Current action and preconditions to check: trajectory_clear

Your task: For each precondition in the list above, predict whether it will hold at this action.

Consider the current scene as observed from the mobile robot's camera, and analyze the predicted future states of all dynamic agents (e.g., people, animals, vehicles, or any moving entities) within the NEXT SECOND.

IMPORTANT: Only answer "very likely" if you are absolutely certain—based on strong, clear evidence—that a dynamic agent will violate the precondition in the predicted future state. Do NOT answer "very likely" for unlikely, ambiguous, or low-probability risks.

Ask yourself for each precondition: Is there a high probability, with clear and convincing evidence, that the predicted future states of any dynamic agent will interfere with the predicted future state of the currently executing action within the NEXT SECOND, causing that precondition to fail?

Assess the risk level based on these predictions. Use "likely" or "very likely" if motions create a clear risk of interference.

Use "neutral" or "improbable" if agents are nearby but their predicted paths are clearly diverging or non-conflicting.

Failure Risk Categories: "very improbable", "improbable", "neutral", "likely", "very likely"

Answer Format: Output ONLY the probability_of_failure value from these categories: "very improbable", "improbable", "neutral", "likely", "very likely"

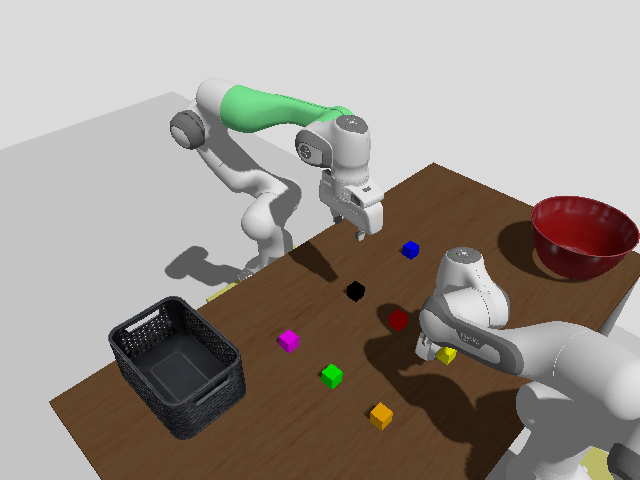

Answer: very improbable